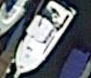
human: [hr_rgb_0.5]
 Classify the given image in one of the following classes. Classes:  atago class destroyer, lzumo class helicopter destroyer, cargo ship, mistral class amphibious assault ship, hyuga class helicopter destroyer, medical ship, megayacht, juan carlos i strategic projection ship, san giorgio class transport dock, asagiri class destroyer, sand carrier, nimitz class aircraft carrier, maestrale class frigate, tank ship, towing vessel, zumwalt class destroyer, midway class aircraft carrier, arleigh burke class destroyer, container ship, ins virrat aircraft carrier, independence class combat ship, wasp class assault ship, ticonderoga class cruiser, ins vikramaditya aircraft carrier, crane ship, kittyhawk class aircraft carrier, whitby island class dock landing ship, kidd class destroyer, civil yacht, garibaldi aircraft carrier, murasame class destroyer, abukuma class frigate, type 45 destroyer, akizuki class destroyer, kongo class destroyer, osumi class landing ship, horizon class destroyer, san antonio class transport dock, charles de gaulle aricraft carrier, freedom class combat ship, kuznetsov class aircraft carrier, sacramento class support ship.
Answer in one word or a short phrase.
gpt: Civil yacht